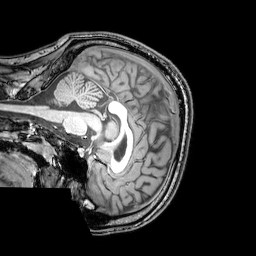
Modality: T1w
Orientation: sagittal
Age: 25
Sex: male
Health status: healthy
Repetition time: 0.081 s
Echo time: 0.037 s